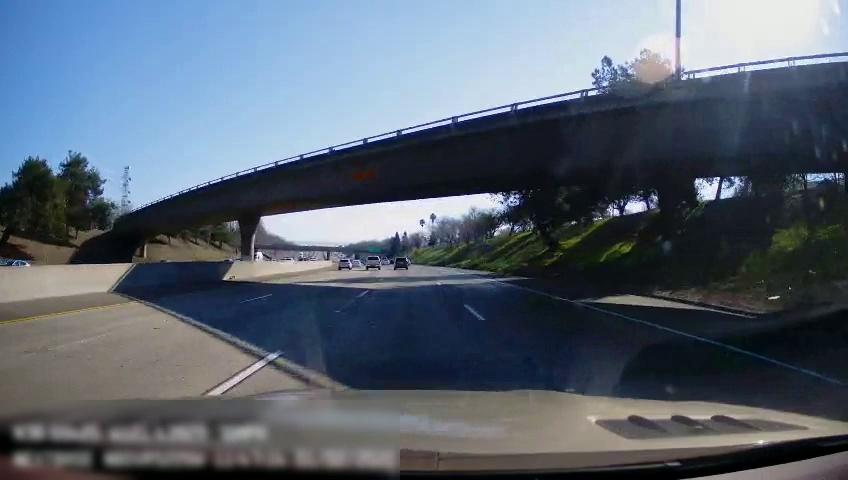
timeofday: Day
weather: Sunny
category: Drivable Space
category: Vehicles | SUV
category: Vehicles | Car
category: Vehicles | Truck
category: Vehicles | SUV
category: Vehicles | SUV
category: Lanes | Alternate Lane
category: Lanes | Alternate Lane
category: Lanes | Alternate Lane
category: Lanes | Alternate Lane
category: Lanes | Current Lane